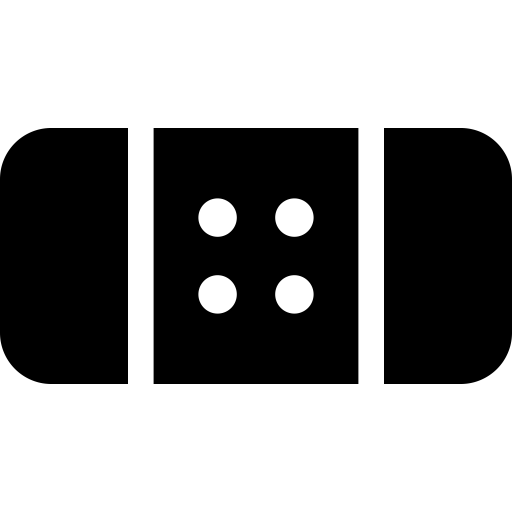
Tags: icon, FontAwesome, fa-icon, solid, bandage